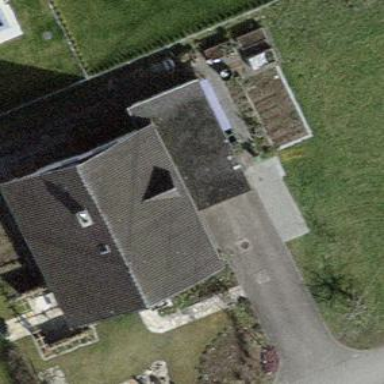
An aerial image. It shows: Residential house.